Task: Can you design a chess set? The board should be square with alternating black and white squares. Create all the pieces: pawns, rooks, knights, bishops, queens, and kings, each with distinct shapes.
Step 197:
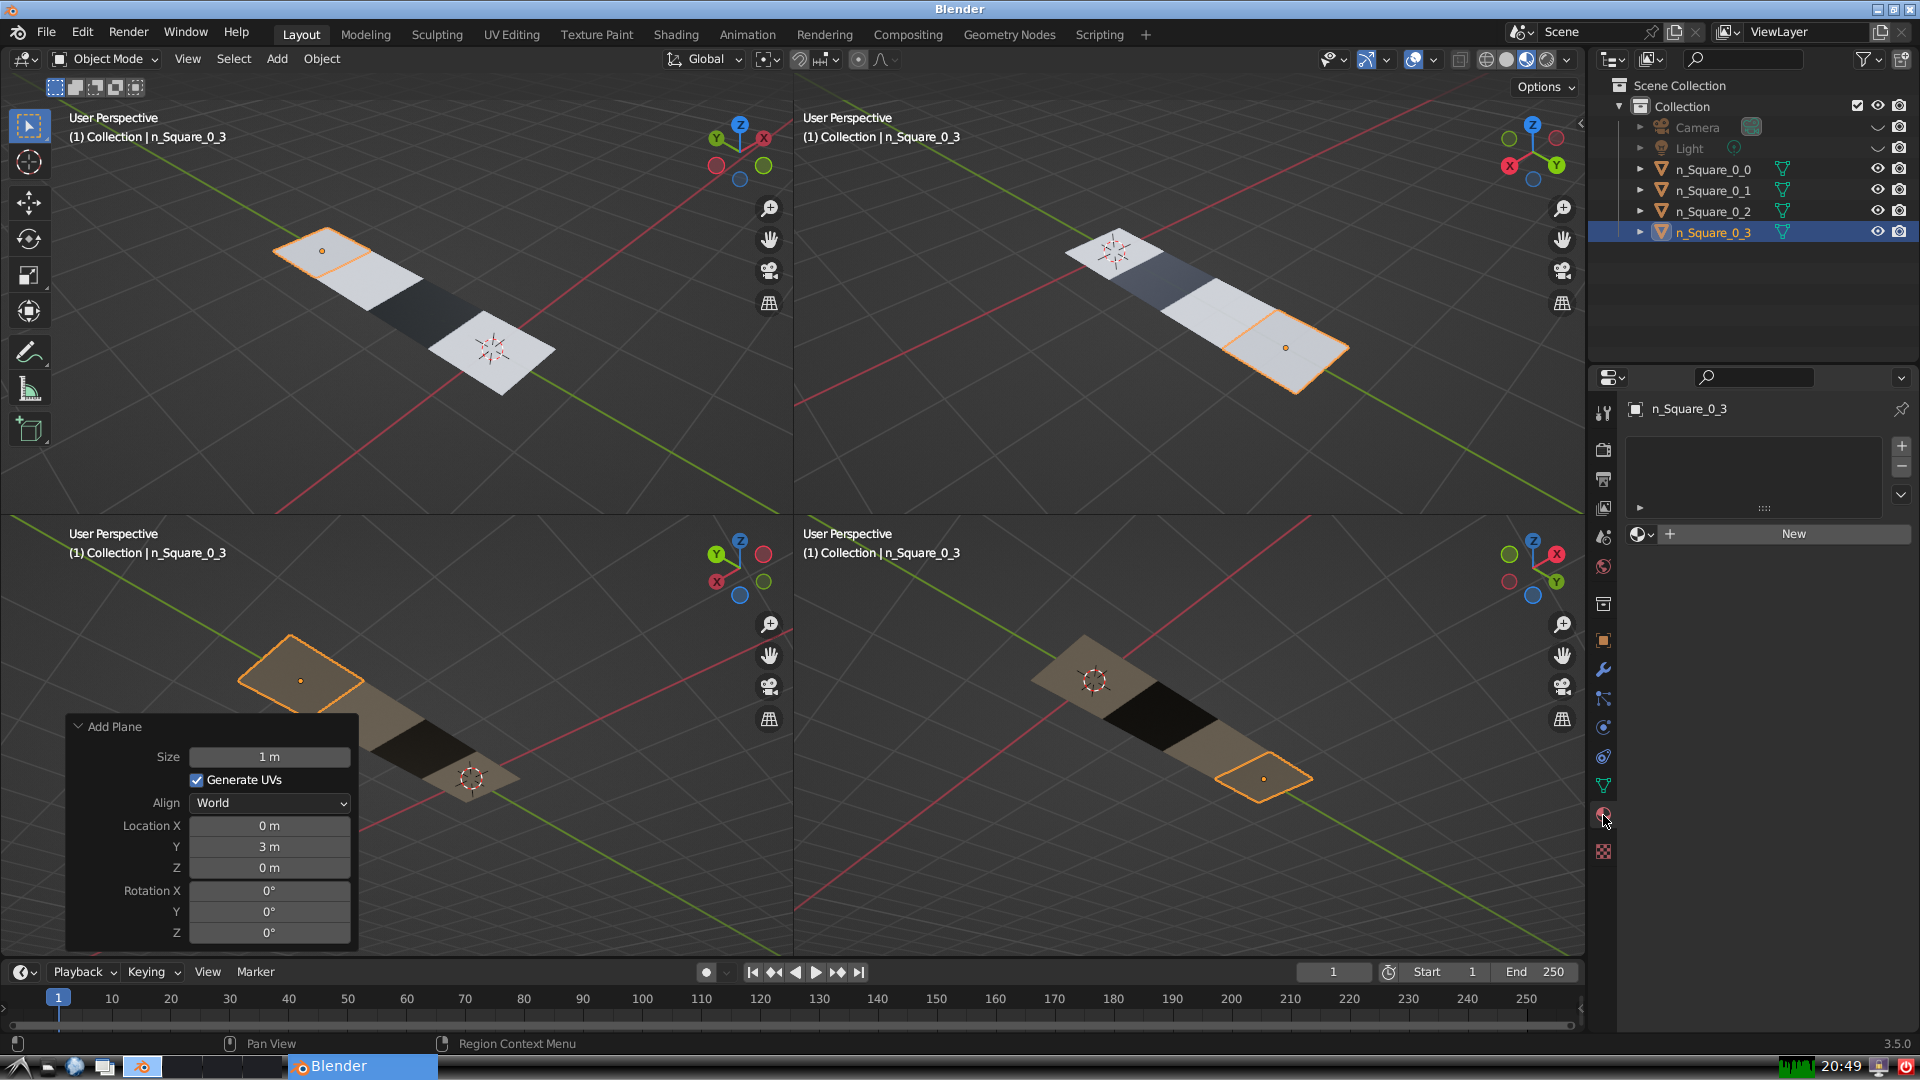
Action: {"mouse_move": [1636, 534]}